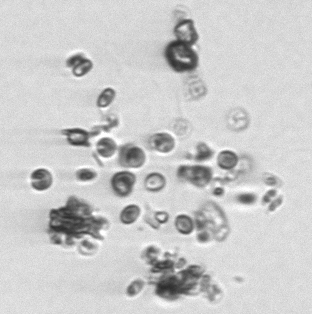
Label: Thalassiosira_sp_aff_mala